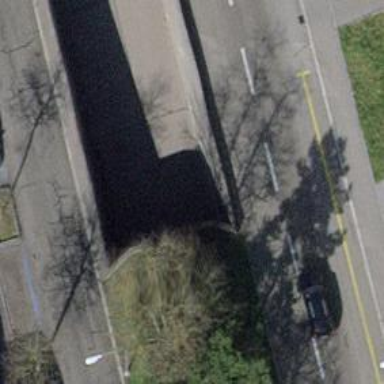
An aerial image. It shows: Retaining wall.